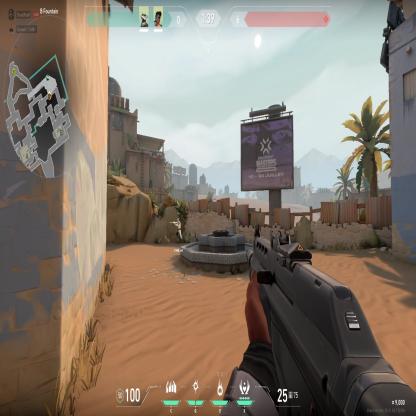
Label: teammate